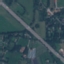
Label: Highway